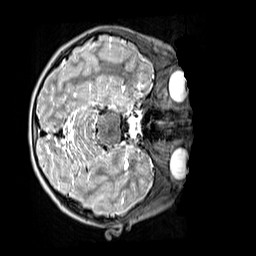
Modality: T2w
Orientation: axial
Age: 9
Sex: female
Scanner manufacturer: siemens
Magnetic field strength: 3 T
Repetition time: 3.2 s
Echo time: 0.408 s